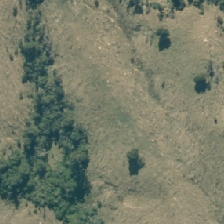
Land cover: high_producing_grassland